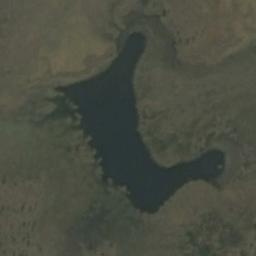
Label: lake